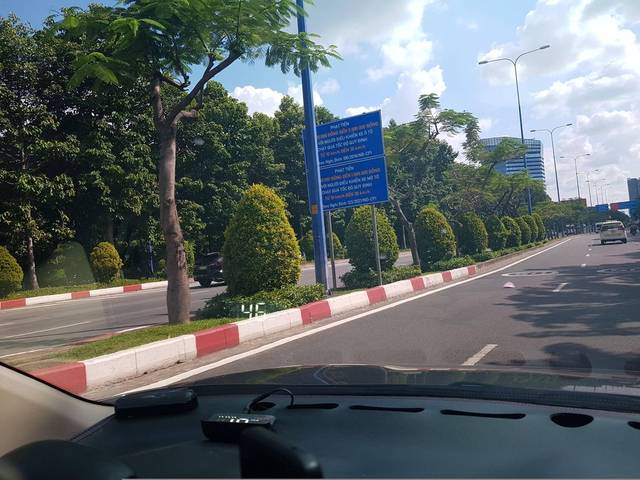
Region: Vietnam
Coordinates: 10.776, 106.727